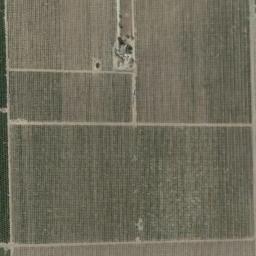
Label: rectangular_farmland